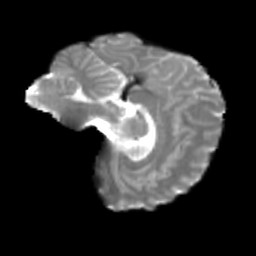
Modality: T2w
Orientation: sagittal
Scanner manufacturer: siemens
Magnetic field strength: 3 T
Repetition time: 4 s
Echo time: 0.0594 s